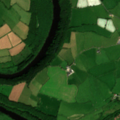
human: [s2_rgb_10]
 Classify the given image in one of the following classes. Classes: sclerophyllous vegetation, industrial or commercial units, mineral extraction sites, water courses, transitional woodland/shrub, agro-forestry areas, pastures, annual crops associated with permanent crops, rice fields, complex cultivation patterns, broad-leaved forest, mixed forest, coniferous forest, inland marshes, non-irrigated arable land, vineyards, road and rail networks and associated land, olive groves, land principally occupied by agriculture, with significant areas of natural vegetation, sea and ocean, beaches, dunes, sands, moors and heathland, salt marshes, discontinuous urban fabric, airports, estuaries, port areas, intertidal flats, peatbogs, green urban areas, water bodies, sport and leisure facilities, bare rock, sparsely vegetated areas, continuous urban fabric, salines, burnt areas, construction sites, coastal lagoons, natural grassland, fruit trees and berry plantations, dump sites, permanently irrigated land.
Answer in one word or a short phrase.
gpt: pastures, broad-leaved forest, coniferous forest, water courses